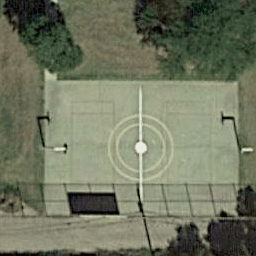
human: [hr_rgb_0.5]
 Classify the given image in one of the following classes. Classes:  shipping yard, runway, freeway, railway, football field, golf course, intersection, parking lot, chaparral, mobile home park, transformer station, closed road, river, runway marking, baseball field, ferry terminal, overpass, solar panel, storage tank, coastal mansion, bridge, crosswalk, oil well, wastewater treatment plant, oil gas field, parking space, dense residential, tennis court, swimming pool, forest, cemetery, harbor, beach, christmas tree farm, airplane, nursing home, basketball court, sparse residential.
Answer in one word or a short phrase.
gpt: basketball court